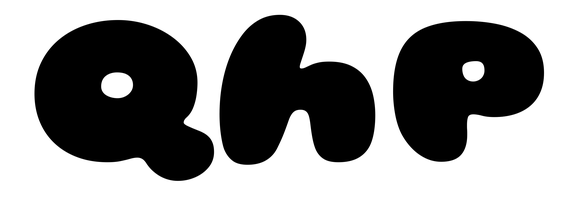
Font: Gluten_Black